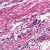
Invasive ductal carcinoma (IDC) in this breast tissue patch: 0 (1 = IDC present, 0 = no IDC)